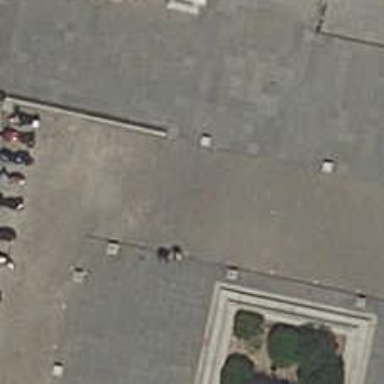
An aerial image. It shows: Sidewalk made of paving stones.